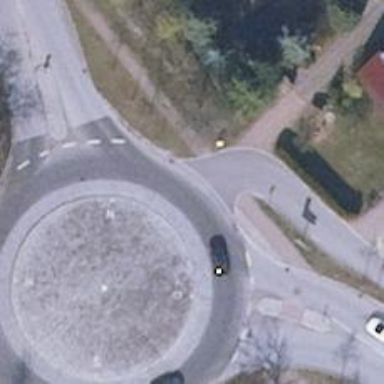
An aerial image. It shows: Secondary road with asphalt surface leading to roundabout. There is separate sidewalk along the road.